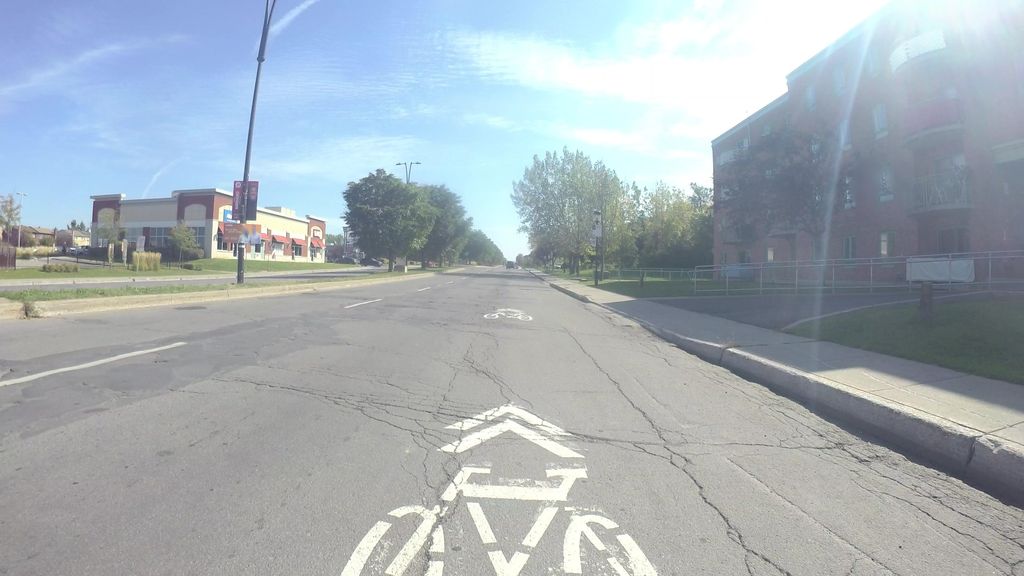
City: montreal